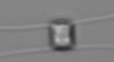
Label: Chaetoceros_similis